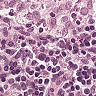
Metastatic tissue present: no